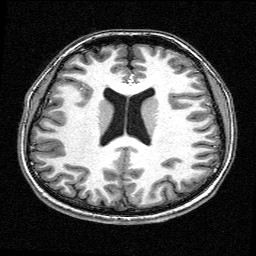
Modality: T1w
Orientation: coronal
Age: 20
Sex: female